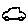
Label: car